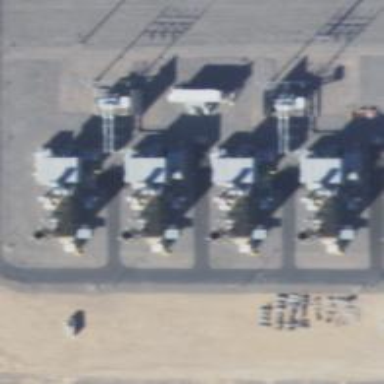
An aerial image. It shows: Gas-powered generator. It is gas turbine type generator.